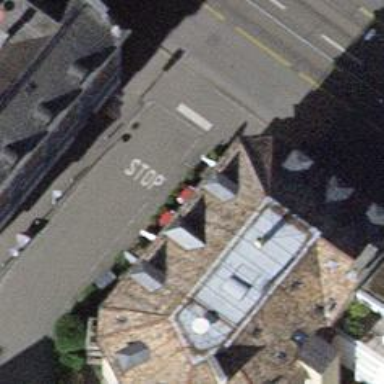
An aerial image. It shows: Restaurant.